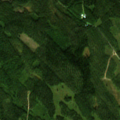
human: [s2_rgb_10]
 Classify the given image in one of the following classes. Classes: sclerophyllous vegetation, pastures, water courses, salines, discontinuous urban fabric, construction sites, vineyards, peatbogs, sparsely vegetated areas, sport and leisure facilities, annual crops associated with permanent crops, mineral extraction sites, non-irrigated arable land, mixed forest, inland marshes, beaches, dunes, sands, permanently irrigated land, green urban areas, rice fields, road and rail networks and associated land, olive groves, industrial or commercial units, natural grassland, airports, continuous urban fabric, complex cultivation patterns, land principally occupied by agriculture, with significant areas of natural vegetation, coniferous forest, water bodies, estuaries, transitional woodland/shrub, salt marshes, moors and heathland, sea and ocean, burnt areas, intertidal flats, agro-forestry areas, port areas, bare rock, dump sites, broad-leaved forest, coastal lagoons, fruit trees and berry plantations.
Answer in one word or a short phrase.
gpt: coniferous forest, transitional woodland/shrub